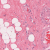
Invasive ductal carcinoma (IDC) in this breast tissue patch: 0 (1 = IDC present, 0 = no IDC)